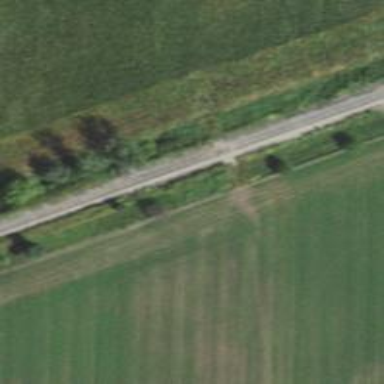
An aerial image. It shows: Railway track.